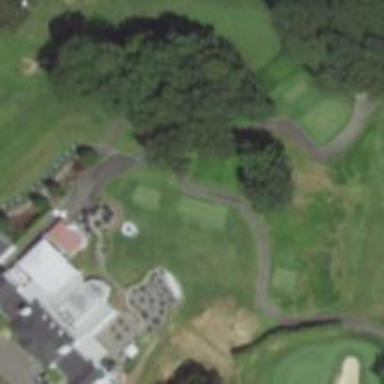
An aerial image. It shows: Path for golf carts.